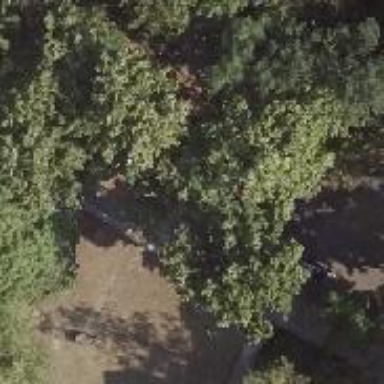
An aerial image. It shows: Avenue lined with broadleaved deciduous trees.